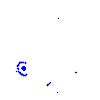
Particle: pion